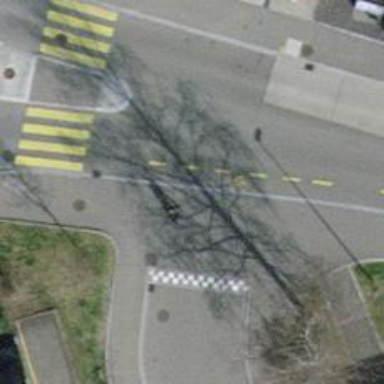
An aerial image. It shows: Traffic calming table.